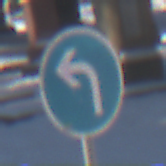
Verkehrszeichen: VorgeschriebeneFahrtrichtungLinks
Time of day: MorningAfternoon
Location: Outdoor (Special)
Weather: Clear
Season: Winter
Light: Natural